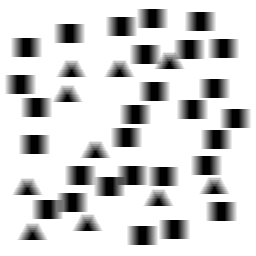
Squares: 28
Triangles: 10
Stars: 0
Total shapes: 38